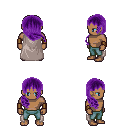
a pixel art fantasy rpg character, male body template, human, dark skin, gray cape, teal pants, purple right-swept hairstyle, leather bracers, four views (front, back, left, right), 2x2 character sprite sheet, small pixel art, hard edges, no anti-aliasing